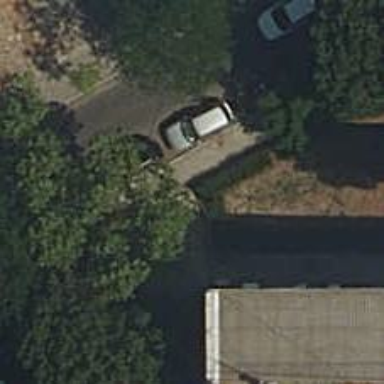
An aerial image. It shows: Road with steps.